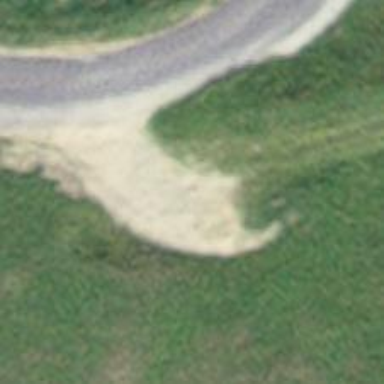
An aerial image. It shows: Track road with grade4 tracktype.